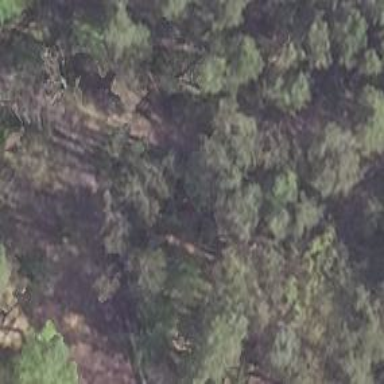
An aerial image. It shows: Forest track with ground surface categorized as grade2. It is designated as forest road.